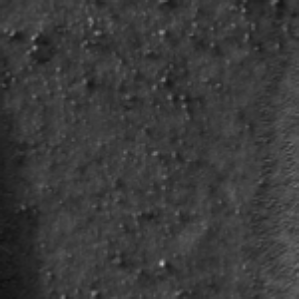
Label: frost